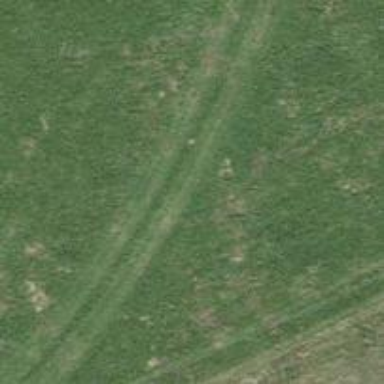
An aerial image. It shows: Track with grade3 tracktype.